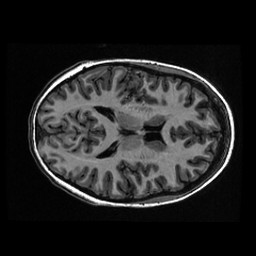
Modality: T1w
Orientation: axial
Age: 19
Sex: female
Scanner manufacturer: ge
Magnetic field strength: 3 T
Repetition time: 0.01144 s
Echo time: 0.005012 s